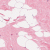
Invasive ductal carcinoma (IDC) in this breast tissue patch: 0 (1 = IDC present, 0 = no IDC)